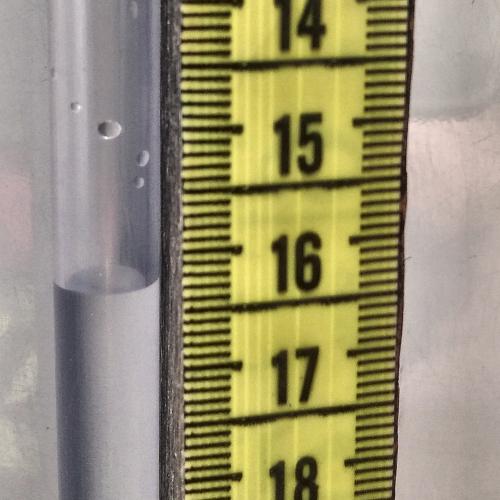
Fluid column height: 16.3 cm